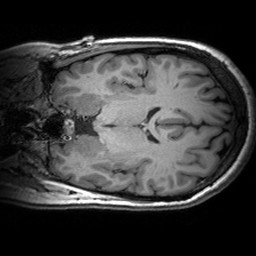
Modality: T1w
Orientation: coronal
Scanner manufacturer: siemens
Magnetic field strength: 3 T
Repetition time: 2.53 s
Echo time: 0.00299 s